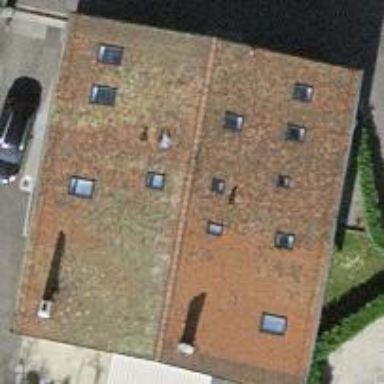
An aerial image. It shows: Building with gabled roof made of tiles. The roof is oriented along the building.